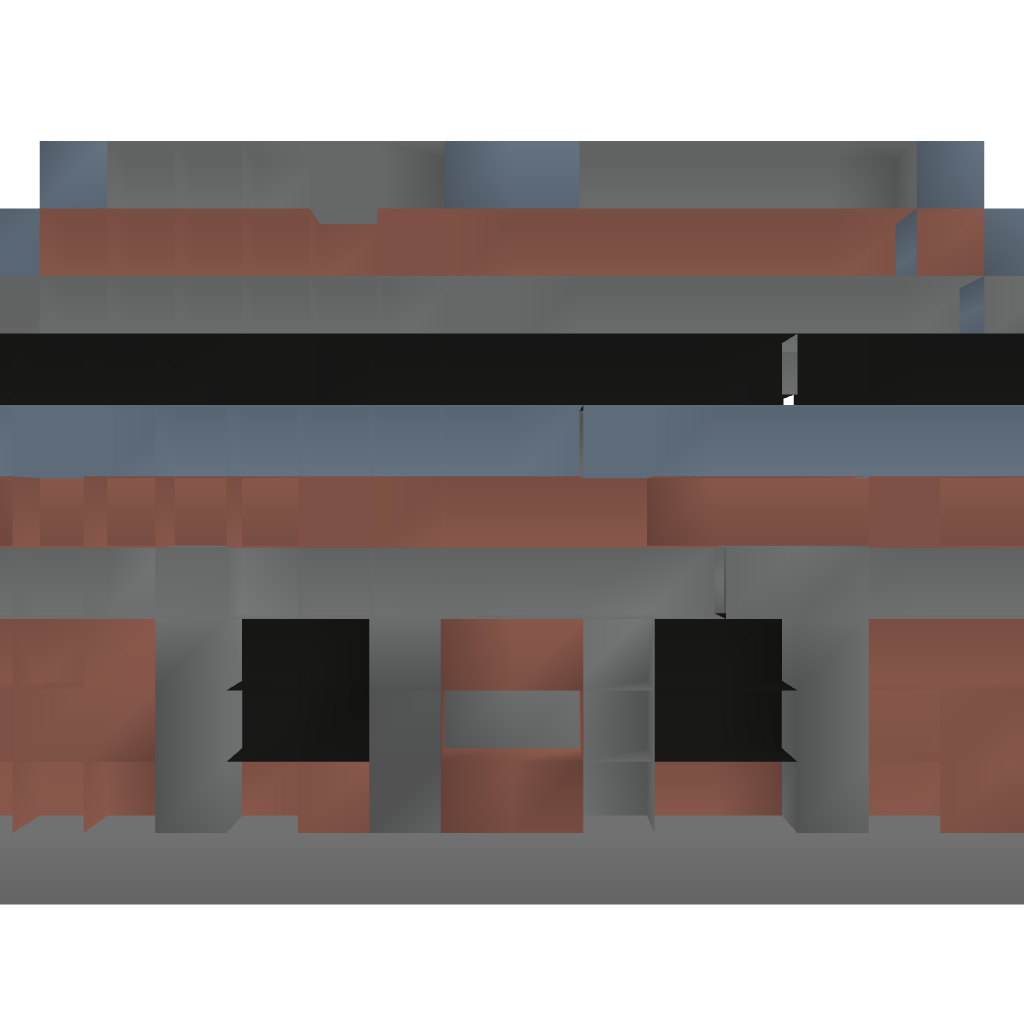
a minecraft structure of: Small house